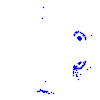
Particle: pion